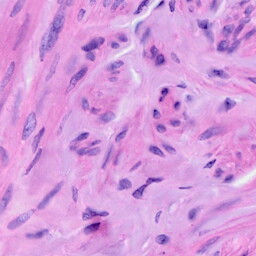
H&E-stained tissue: Ovarian